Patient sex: M
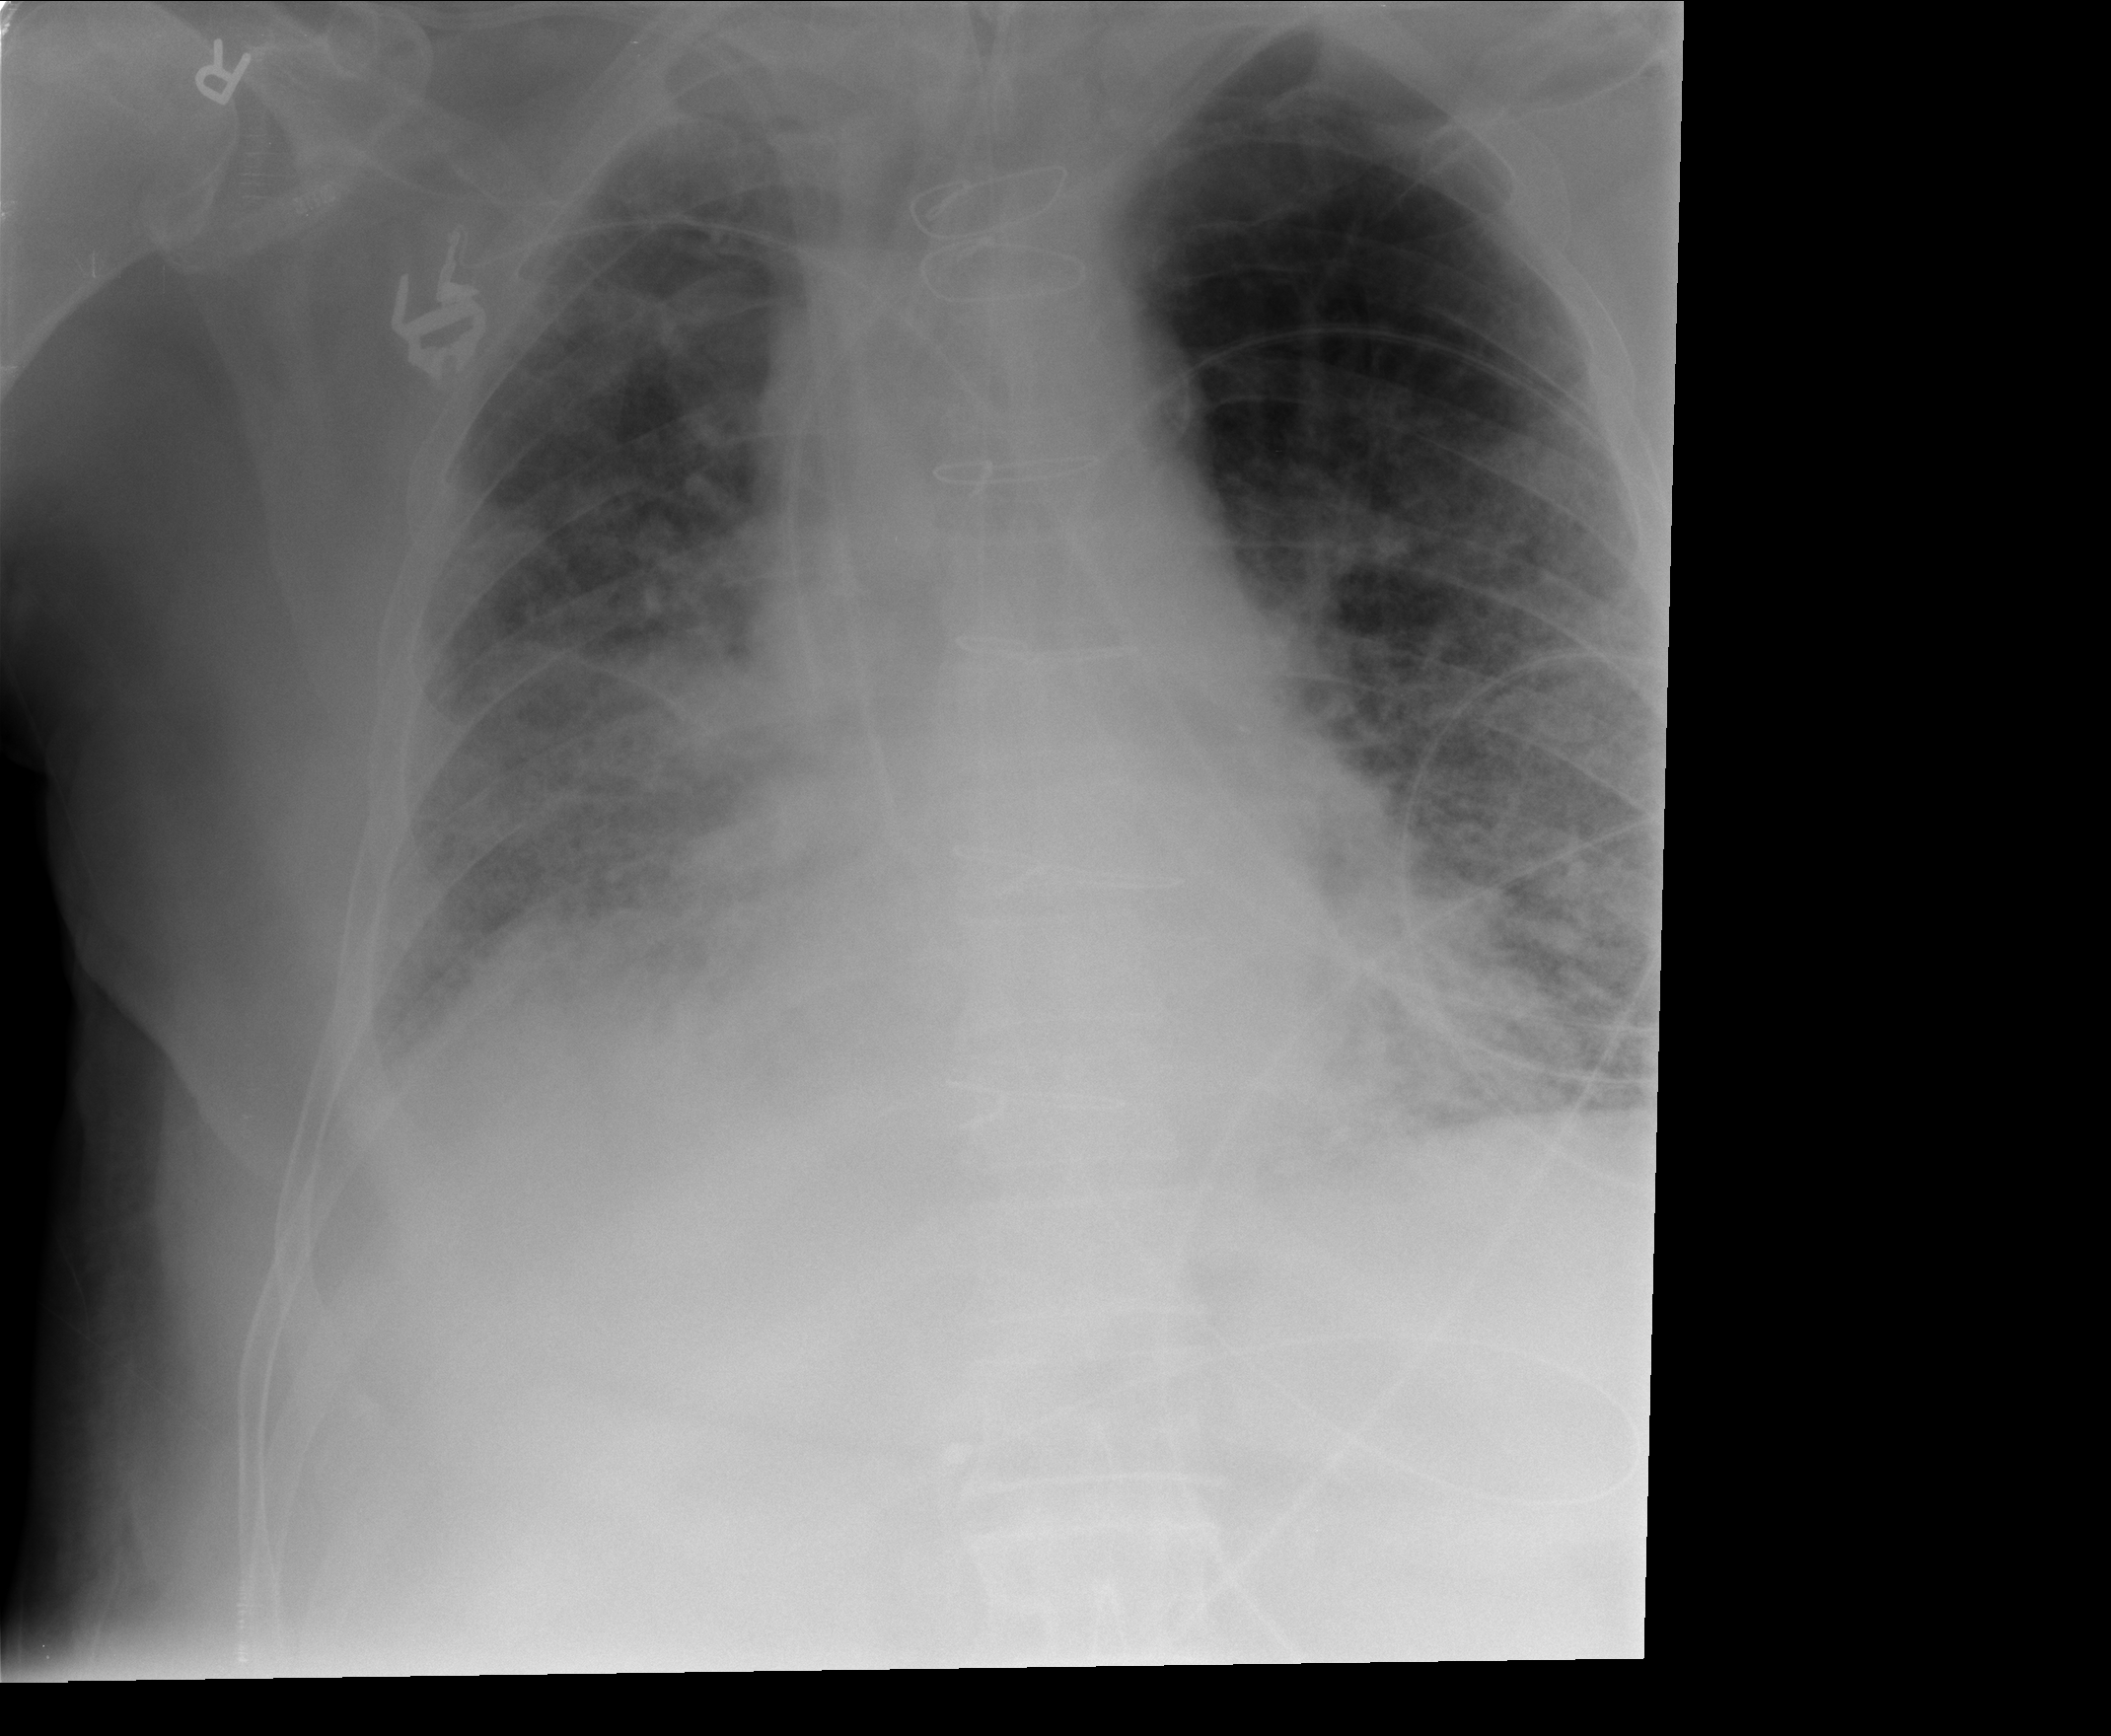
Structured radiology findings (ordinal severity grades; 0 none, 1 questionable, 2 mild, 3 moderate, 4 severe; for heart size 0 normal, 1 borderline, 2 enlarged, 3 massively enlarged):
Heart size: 1
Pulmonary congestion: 3
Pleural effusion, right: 3
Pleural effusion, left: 2
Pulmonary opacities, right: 3
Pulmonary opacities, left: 3
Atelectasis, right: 2
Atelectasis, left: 2